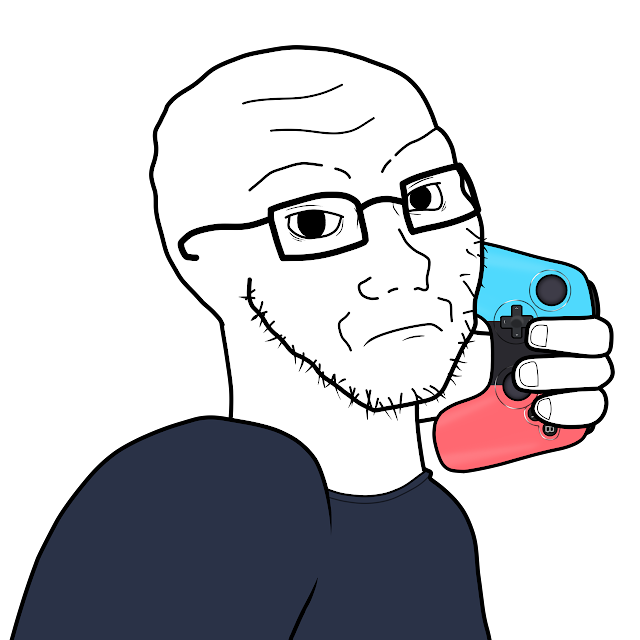
Label: 5_Soyjak